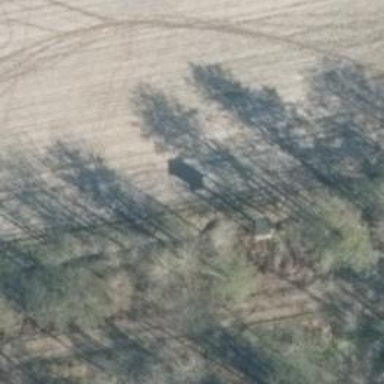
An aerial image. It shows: Hunting stand.